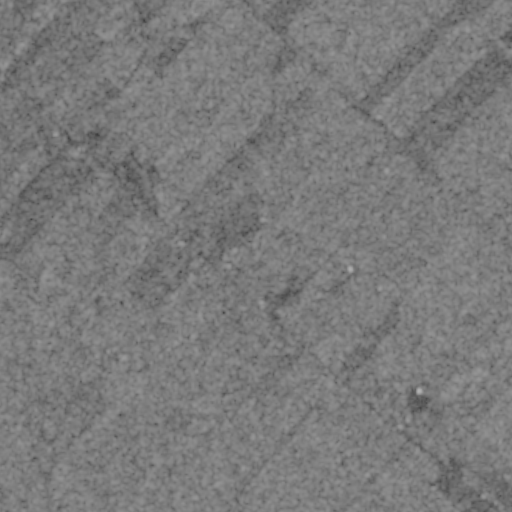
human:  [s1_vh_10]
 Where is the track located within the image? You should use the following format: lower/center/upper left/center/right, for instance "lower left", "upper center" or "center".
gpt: The track is located in the center of the image.
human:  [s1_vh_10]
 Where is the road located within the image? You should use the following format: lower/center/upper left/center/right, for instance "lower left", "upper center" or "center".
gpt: There is no road in the image.

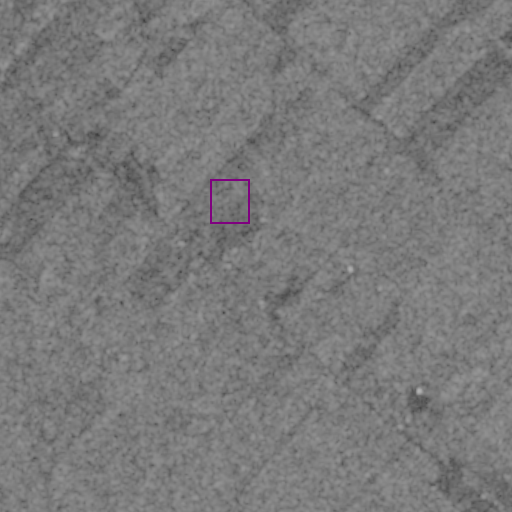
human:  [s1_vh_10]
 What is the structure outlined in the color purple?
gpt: The structure outlined in purple is a track.
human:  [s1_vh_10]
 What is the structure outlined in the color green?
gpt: There is no green outline.